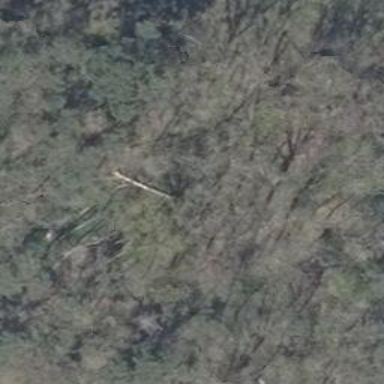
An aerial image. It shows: Forest area.